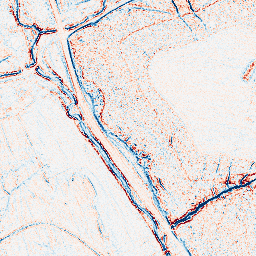
Category: edge_preserving
Decomposition family: bilateral
Decomposition parameters: d: 5
sigma_color: 100
sigma_space: 50
Upsampling method: edge_directed
Upsampling parameters: scale: 2
Upsampling scale: 2